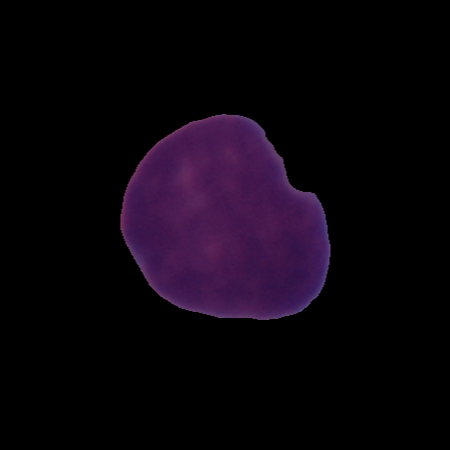
Label: cancer